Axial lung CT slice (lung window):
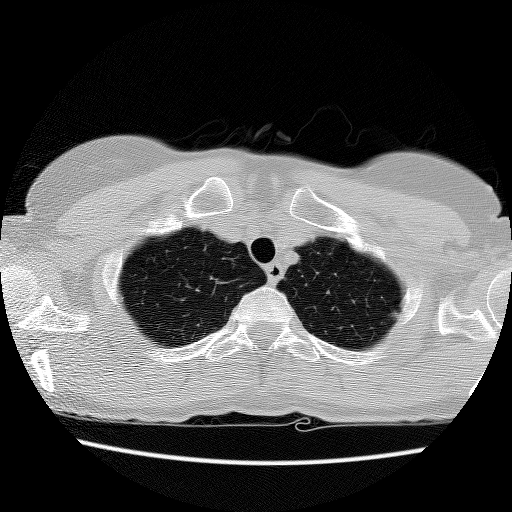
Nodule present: no